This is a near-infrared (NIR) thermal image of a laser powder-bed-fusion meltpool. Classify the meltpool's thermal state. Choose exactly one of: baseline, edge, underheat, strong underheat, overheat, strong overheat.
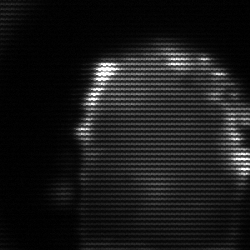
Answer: baseline